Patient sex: M
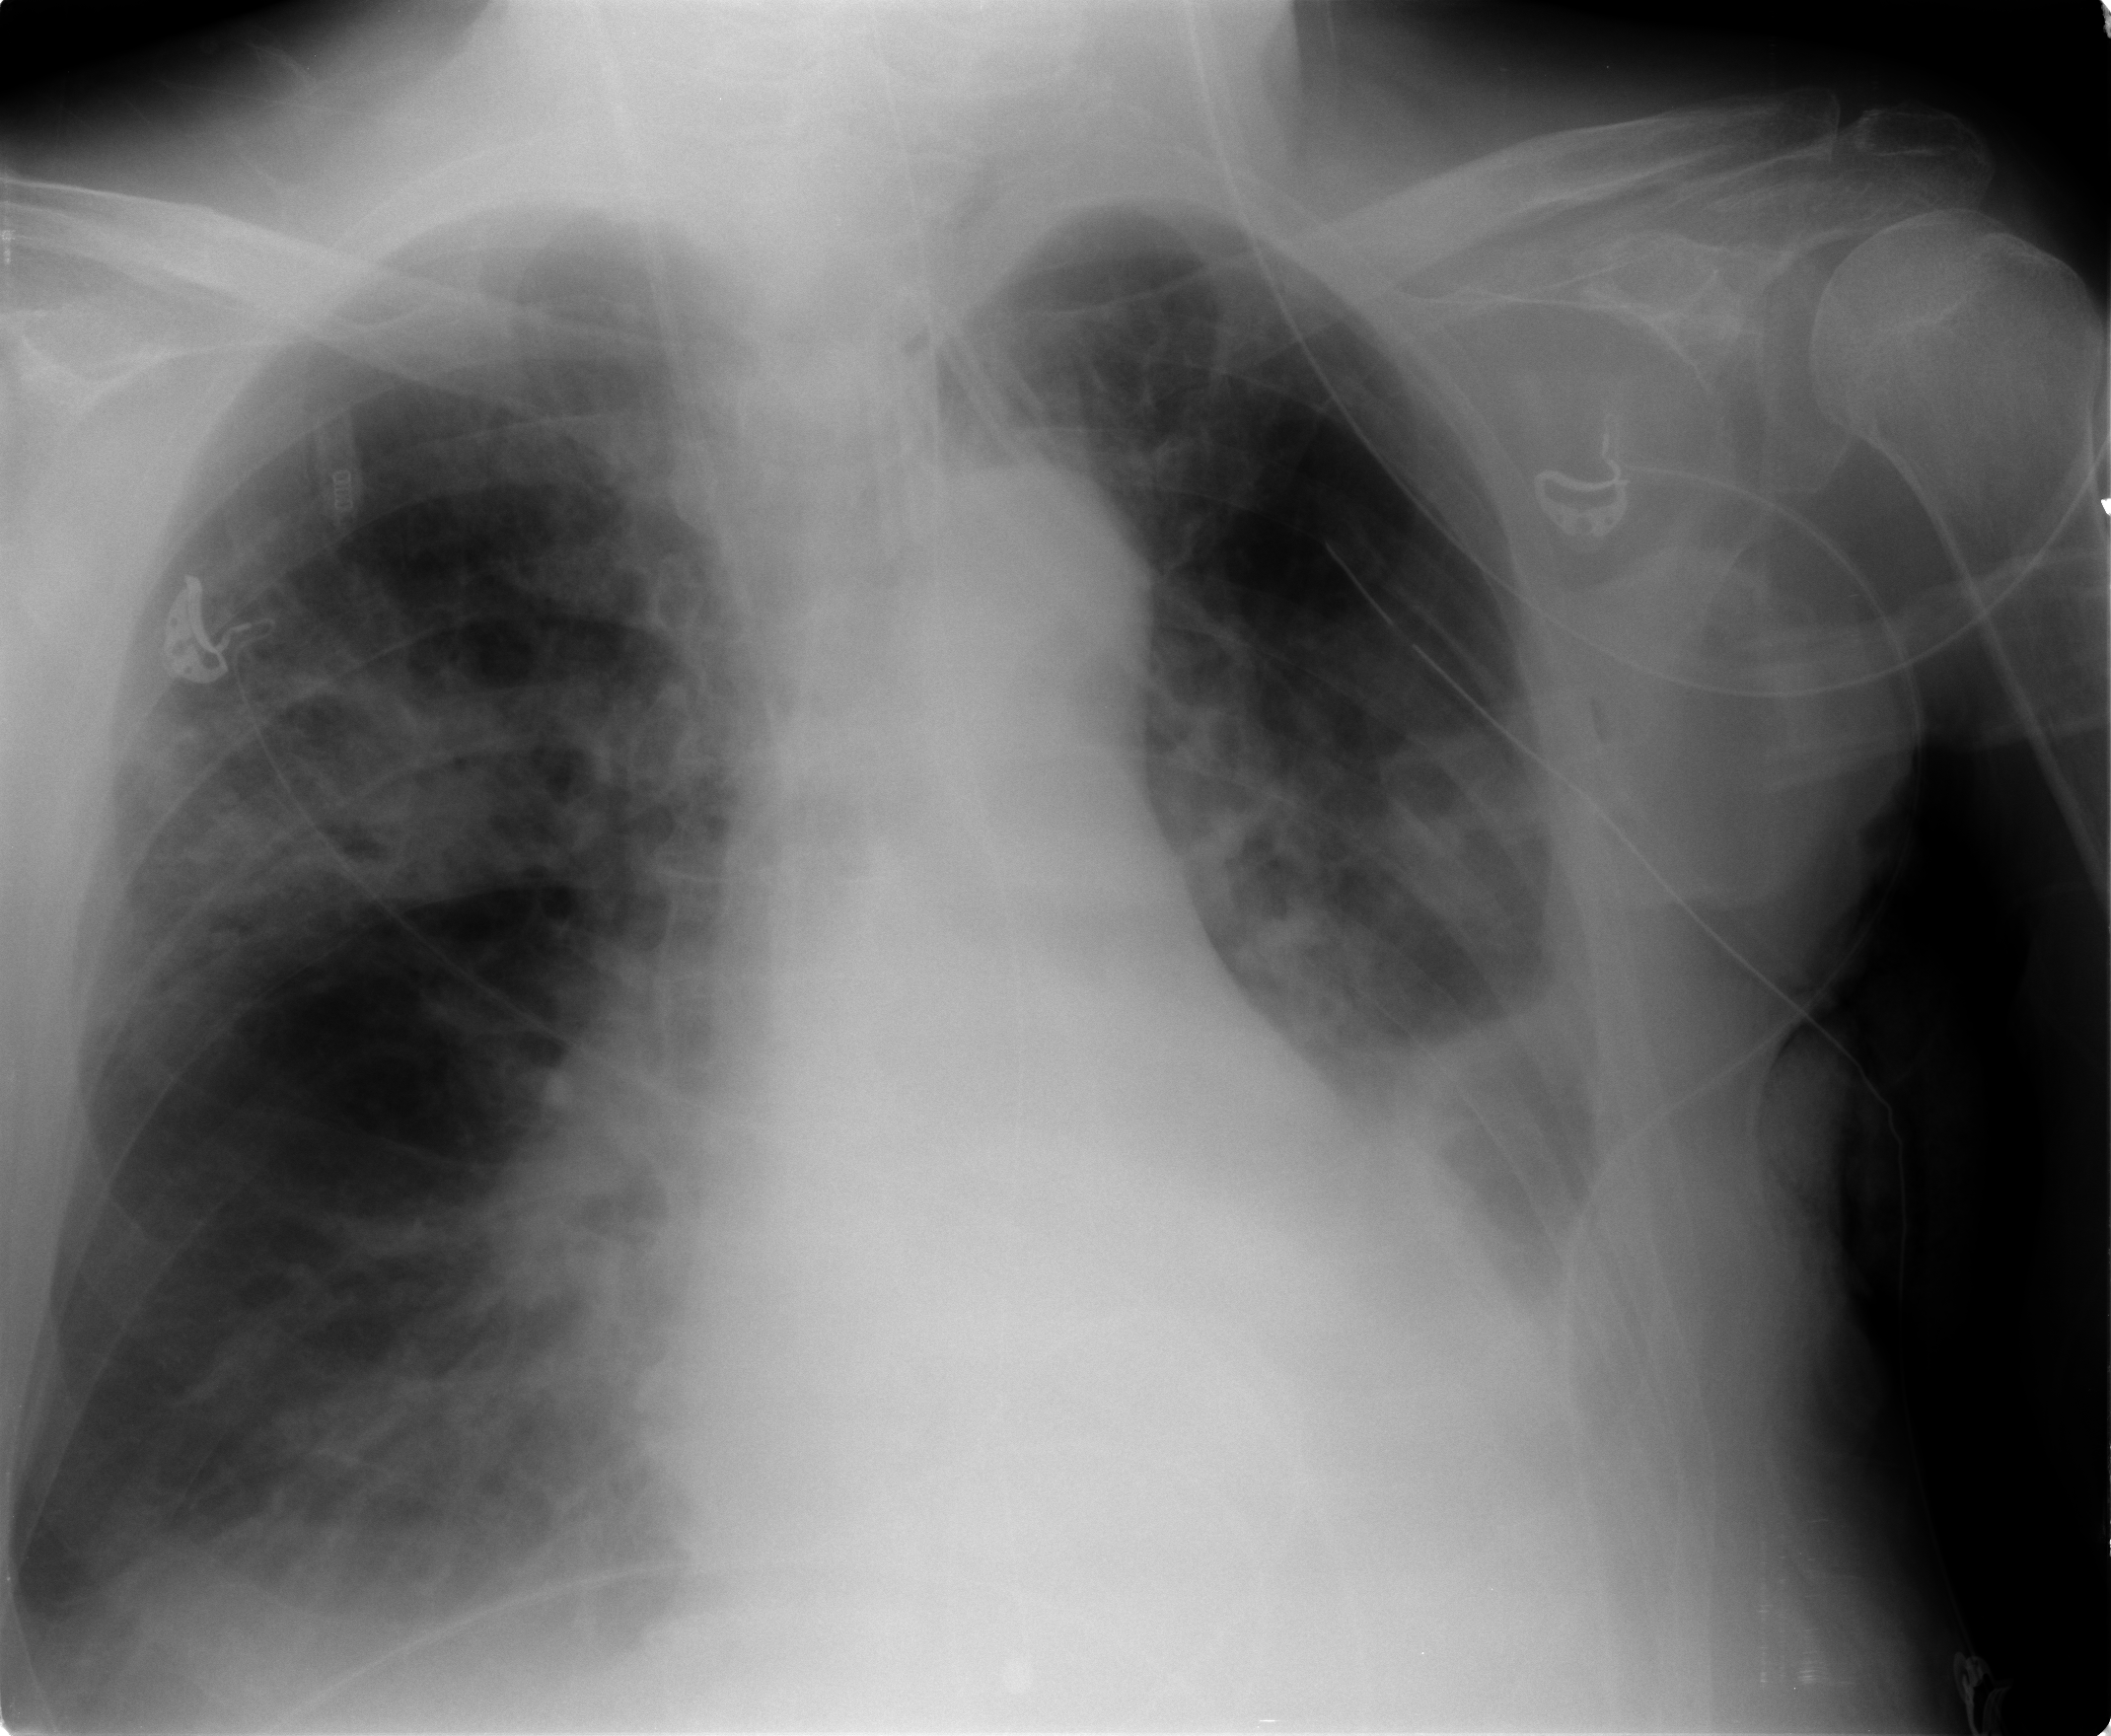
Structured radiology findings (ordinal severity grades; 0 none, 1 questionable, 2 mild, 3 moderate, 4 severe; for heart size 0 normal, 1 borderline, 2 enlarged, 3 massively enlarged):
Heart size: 2
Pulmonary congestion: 2
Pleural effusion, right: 1
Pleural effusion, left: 2
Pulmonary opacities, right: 2
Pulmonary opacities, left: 2
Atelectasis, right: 2
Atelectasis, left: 2